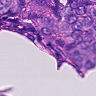
Metastatic tissue present: yes